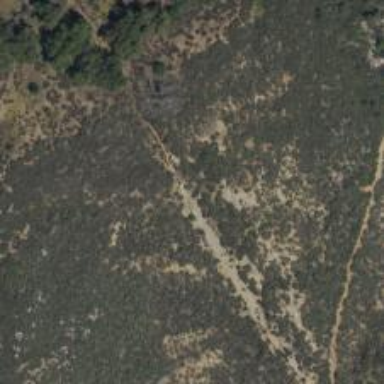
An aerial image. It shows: Path.